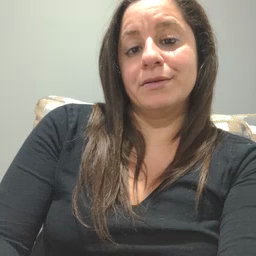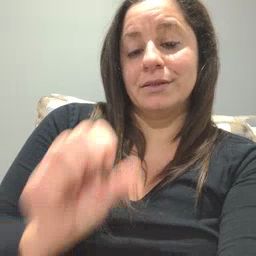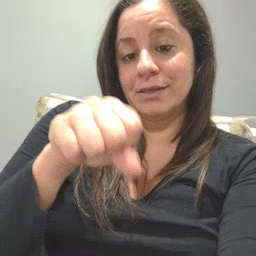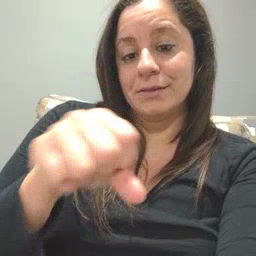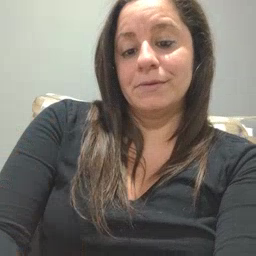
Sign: yes